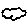
Label: cloud